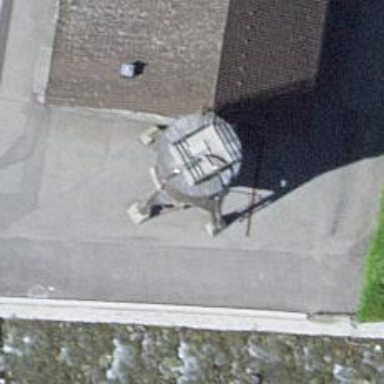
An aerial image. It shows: Silo.